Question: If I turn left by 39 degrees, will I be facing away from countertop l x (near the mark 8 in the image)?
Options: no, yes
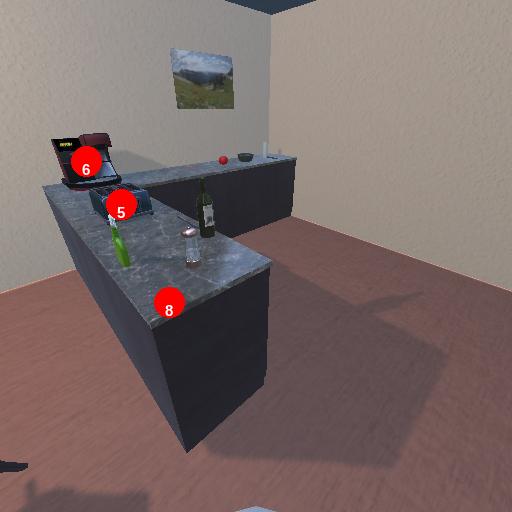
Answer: no